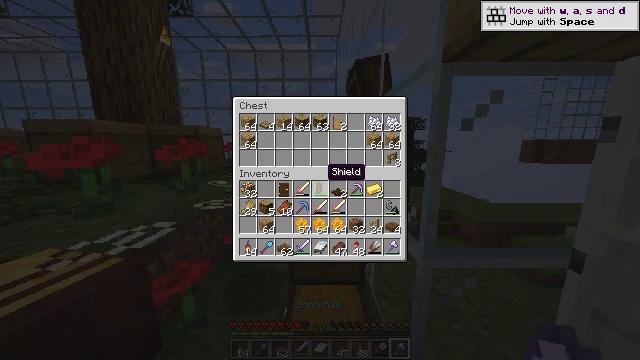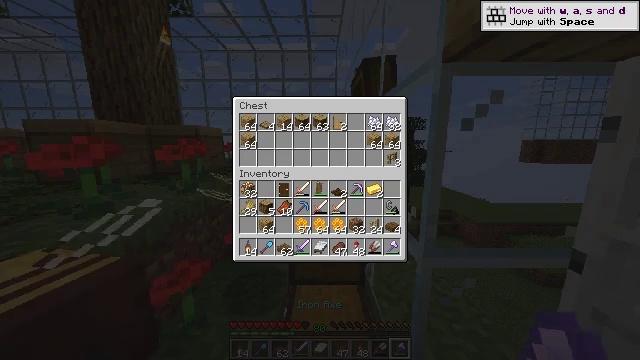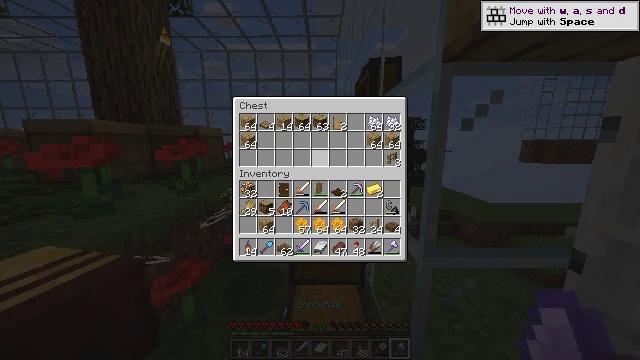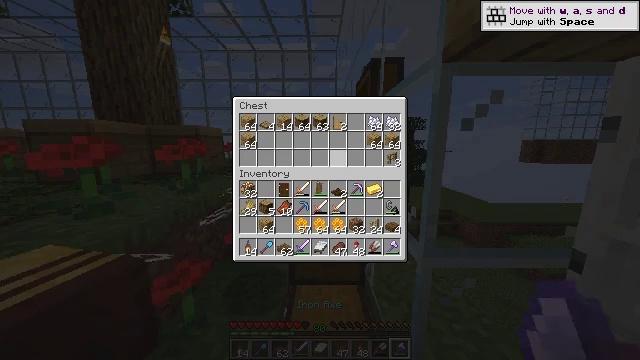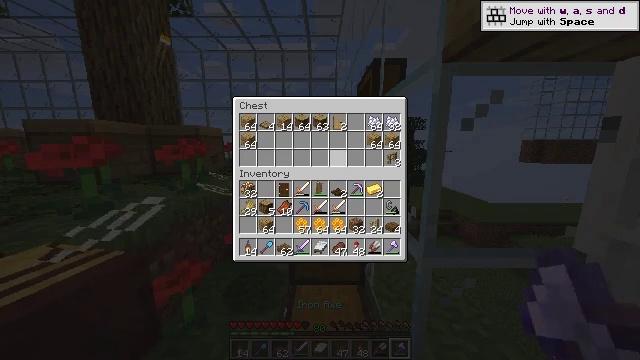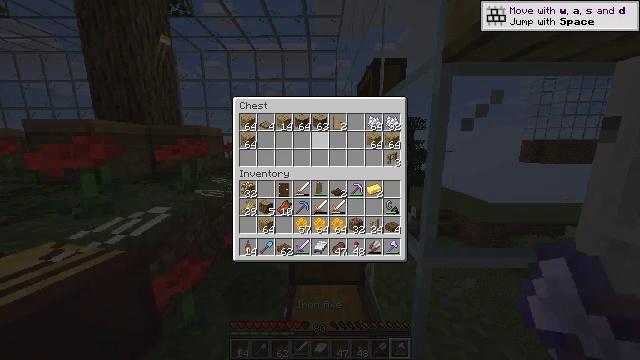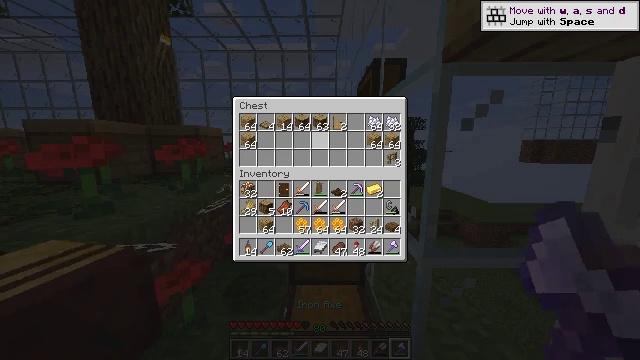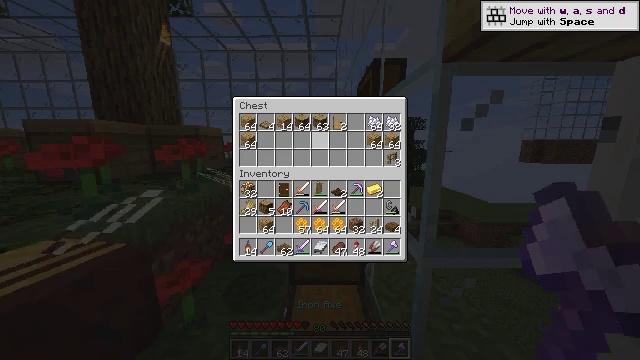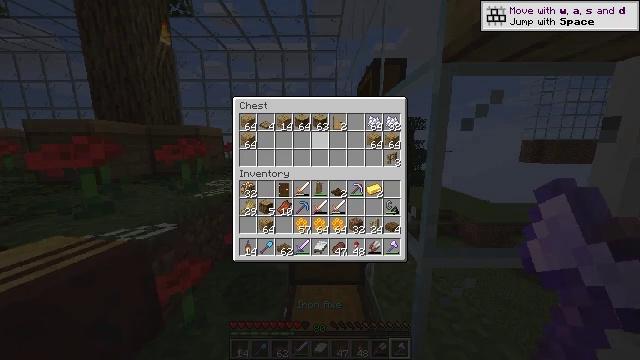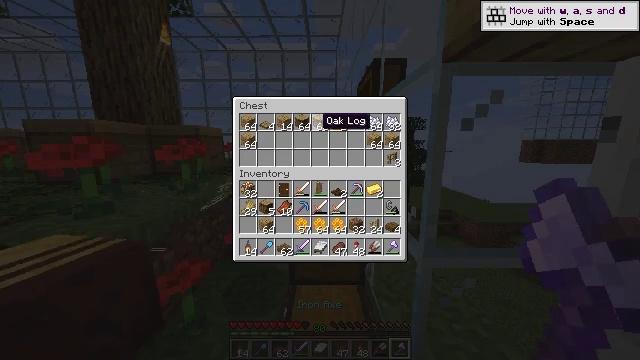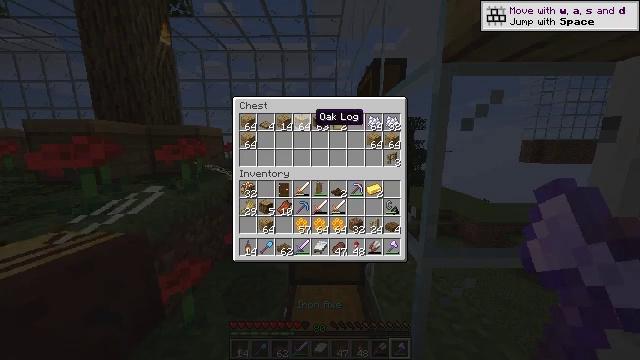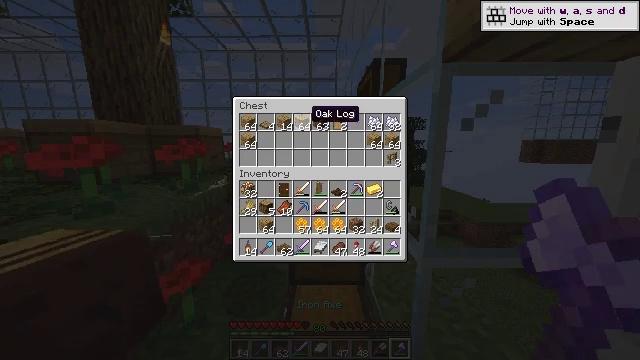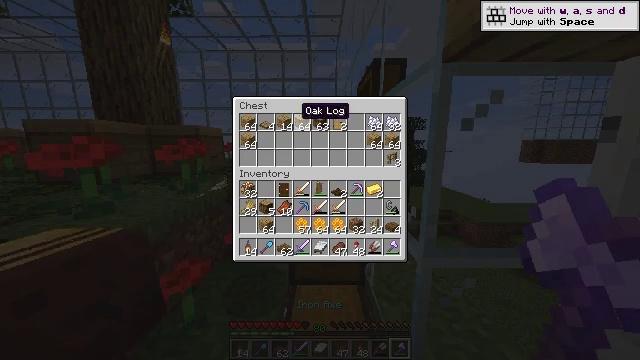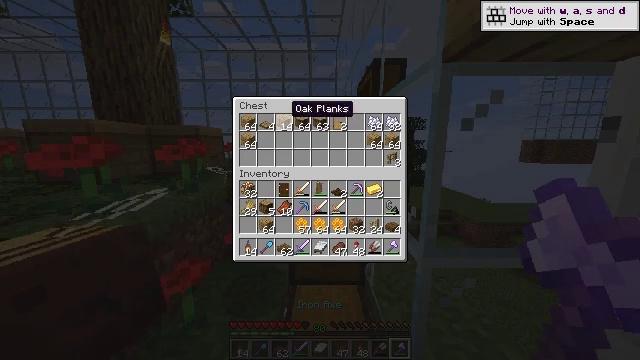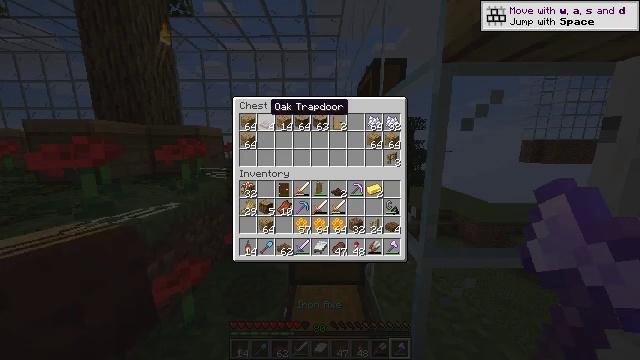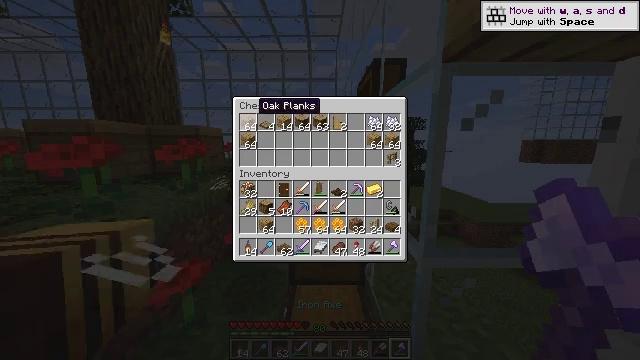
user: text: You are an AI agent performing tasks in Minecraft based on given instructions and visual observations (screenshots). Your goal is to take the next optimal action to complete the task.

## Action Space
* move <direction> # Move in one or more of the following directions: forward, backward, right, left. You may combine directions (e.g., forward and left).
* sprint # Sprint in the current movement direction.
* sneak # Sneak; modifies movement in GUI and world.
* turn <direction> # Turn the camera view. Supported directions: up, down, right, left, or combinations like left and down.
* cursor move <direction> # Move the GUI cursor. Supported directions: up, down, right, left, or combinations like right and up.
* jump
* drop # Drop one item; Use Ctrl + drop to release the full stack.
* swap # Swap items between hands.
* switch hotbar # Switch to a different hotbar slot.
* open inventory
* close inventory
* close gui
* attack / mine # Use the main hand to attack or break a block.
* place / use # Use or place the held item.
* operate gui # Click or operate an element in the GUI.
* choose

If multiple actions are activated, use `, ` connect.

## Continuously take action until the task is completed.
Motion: motion action
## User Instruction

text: Create a beehive using the necessary materials.
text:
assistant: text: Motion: cursor move up, operate gui
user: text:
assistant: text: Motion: operate gui
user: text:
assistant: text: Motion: operate gui
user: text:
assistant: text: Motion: cursor move up, operate gui
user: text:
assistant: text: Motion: operate gui
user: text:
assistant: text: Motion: operate gui
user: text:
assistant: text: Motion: operate gui
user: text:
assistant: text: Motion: operate gui
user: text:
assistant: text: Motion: operate gui
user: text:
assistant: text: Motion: sneak, cursor move left, operate gui
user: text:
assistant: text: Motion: sneak, operate gui
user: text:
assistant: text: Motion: sneak, cursor move left, operate gui
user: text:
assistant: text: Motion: sneak, cursor move left, operate gui
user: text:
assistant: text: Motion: sneak, cursor move left, operate gui
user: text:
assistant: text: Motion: sneak, cursor move left, operate gui
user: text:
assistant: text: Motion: sneak, operate gui
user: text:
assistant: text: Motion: sneak, operate gui
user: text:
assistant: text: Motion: sneak, operate gui
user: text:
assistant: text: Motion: sneak, choose
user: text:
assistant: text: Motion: sneak, operate gui
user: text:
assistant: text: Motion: sneak, cursor move down, operate gui
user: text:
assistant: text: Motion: sneak, operate gui
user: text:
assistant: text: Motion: sneak, operate gui
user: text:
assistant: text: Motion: sneak, operate gui
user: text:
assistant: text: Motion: sneak, choose
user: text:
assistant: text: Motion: sneak, choose
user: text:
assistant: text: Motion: sneak, cursor move right and down, operate gui
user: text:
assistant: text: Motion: sneak, cursor move right, operate gui
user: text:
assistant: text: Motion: sneak, cursor move right, operate gui
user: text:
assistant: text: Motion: sneak, operate gui